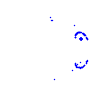
Particle: proton